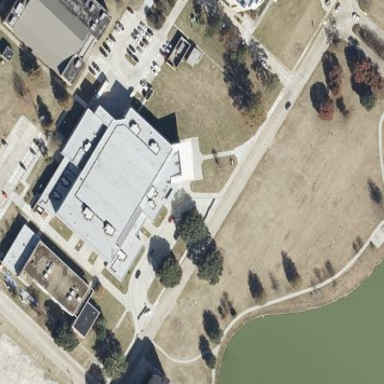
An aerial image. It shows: University building.